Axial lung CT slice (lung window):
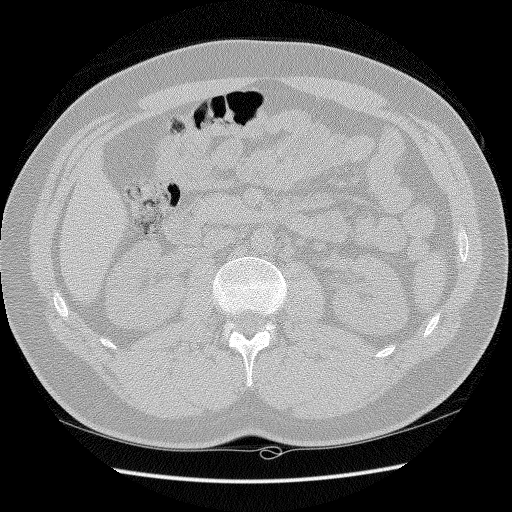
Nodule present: no